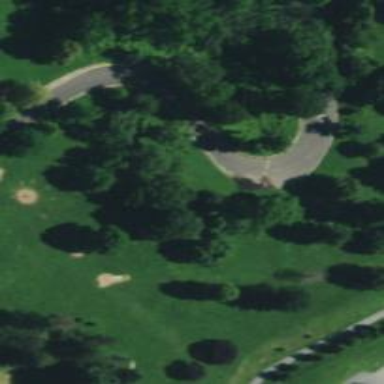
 perfect for leisurely sports activities."